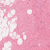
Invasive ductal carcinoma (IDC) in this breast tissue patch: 0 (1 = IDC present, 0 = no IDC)